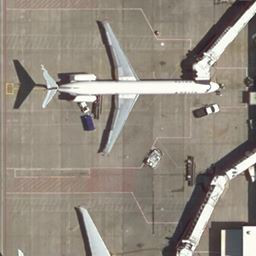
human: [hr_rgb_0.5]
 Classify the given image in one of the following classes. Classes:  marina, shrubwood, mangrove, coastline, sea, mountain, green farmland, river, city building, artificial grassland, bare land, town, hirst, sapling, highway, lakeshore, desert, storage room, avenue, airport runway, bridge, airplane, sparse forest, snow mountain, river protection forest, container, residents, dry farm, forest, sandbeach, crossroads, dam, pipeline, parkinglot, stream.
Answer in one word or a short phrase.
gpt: airplane